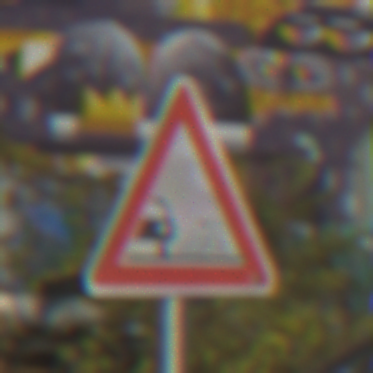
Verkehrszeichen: SplittSchotter
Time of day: MorningAfternoon
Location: Outdoor (Urban)
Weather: PartlyCloudy
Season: NotSpecified
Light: Natural